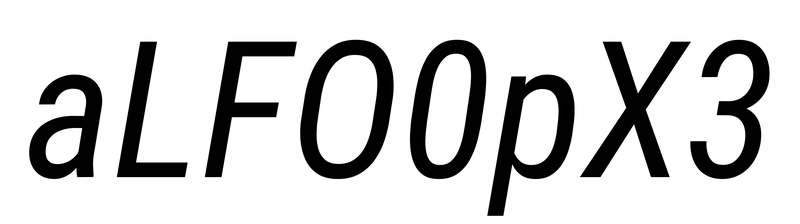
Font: Roboto-Italic_Condensed_Italic